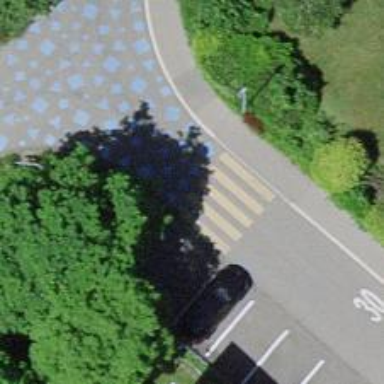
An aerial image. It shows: Zebra crossing on the road.